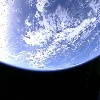
Label: cloud